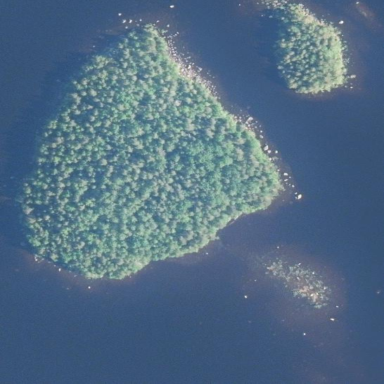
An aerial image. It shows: Islet.